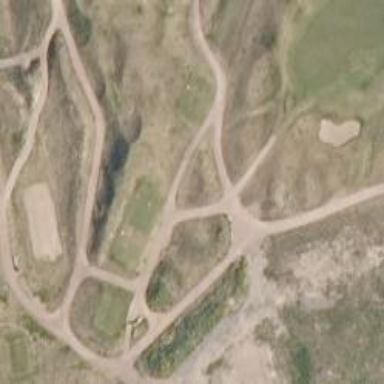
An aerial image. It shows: Path used for both walking and golf.